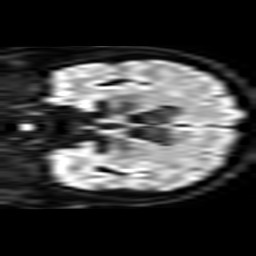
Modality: TRACE
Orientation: coronal
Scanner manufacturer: philips
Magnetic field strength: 3 T
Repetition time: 4.363 s
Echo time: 0.05944 s